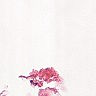
Metastatic tissue present: no